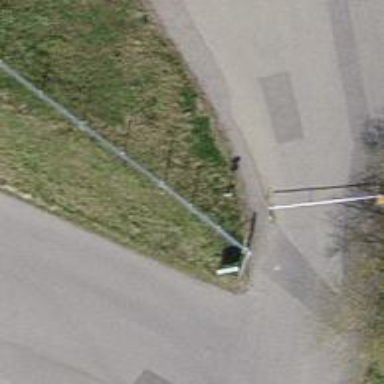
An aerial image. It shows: Assembly point for emergencies.